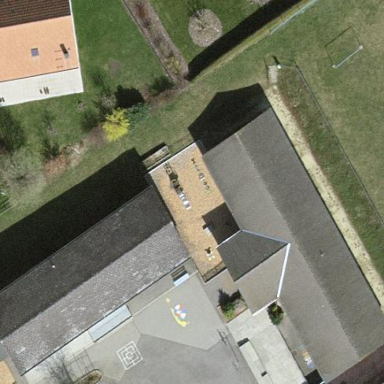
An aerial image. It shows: Playground with playful theme.